Brain MRI, t1w sequence, axial 2D slice.
Patient: age 44, sex M, weight 78 kg, height 1.76 m
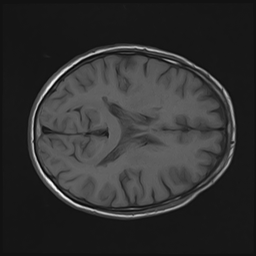